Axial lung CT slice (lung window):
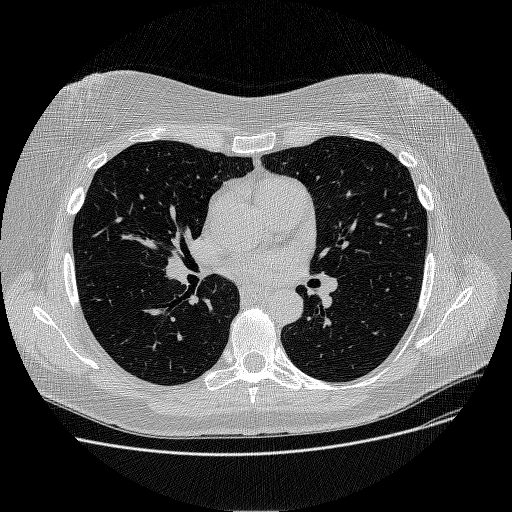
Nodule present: no